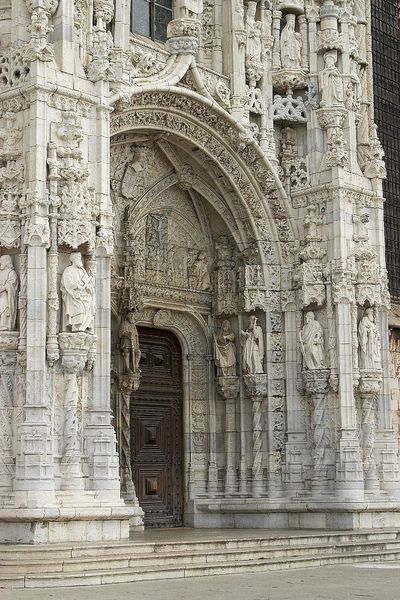
Titel: Hieronymitenkloster, Mosteiro dos Jerónimos, in Belém bei Lissabon
Standort: Lissabon, Belém, Kloster  (EU - P)
Schlagwörter: frankreich, marmor, säulen, tür, gebäude, alt, barock, stein, kirche, figur, england, gotik, skulptur, spanien, sitz, italien, figuren, treppe, könig, stufe, stufen, plastik, bögen, gewölbe, dom, kathedrale, rom, portal, skulpturen, pforte, sandstein, gotisch, mittelalter, romanik, heilige, wien, sakralbau, maßwerk, tympanon, krepis, strebepfeiler, statur, apostel, evangelist, bistum, domportal